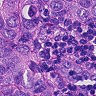
Metastatic tissue present: yes